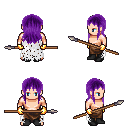
a pixel art fantasy rpg character, male body template, human, light skin, white tattered cape, robe skirt, purple unkempt hairstyle, gold gloves, black shoes, spear, four views (front, back, left, right), 2x2 character sprite sheet, small pixel art, hard edges, no anti-aliasing